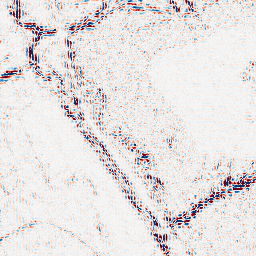
Category: wavelet
Decomposition family: wavelet_biorthogonal
Decomposition parameters: wavelet: bior3.5
level: 2
Upsampling method: sinc_hamming
Upsampling parameters: scale: 2
kernel_size: 4
Upsampling scale: 2